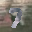
Label: 7